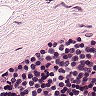
Metastatic tissue present: no